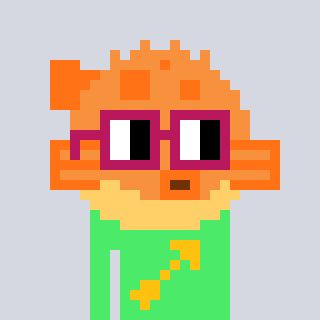
a pixel art character with square dark red glasses, a pufferfish-shaped head and a teal-colored body on a cool background